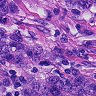
Metastatic tissue present: yes